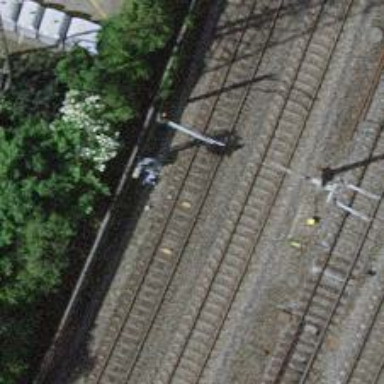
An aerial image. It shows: Railway signal.